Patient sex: M
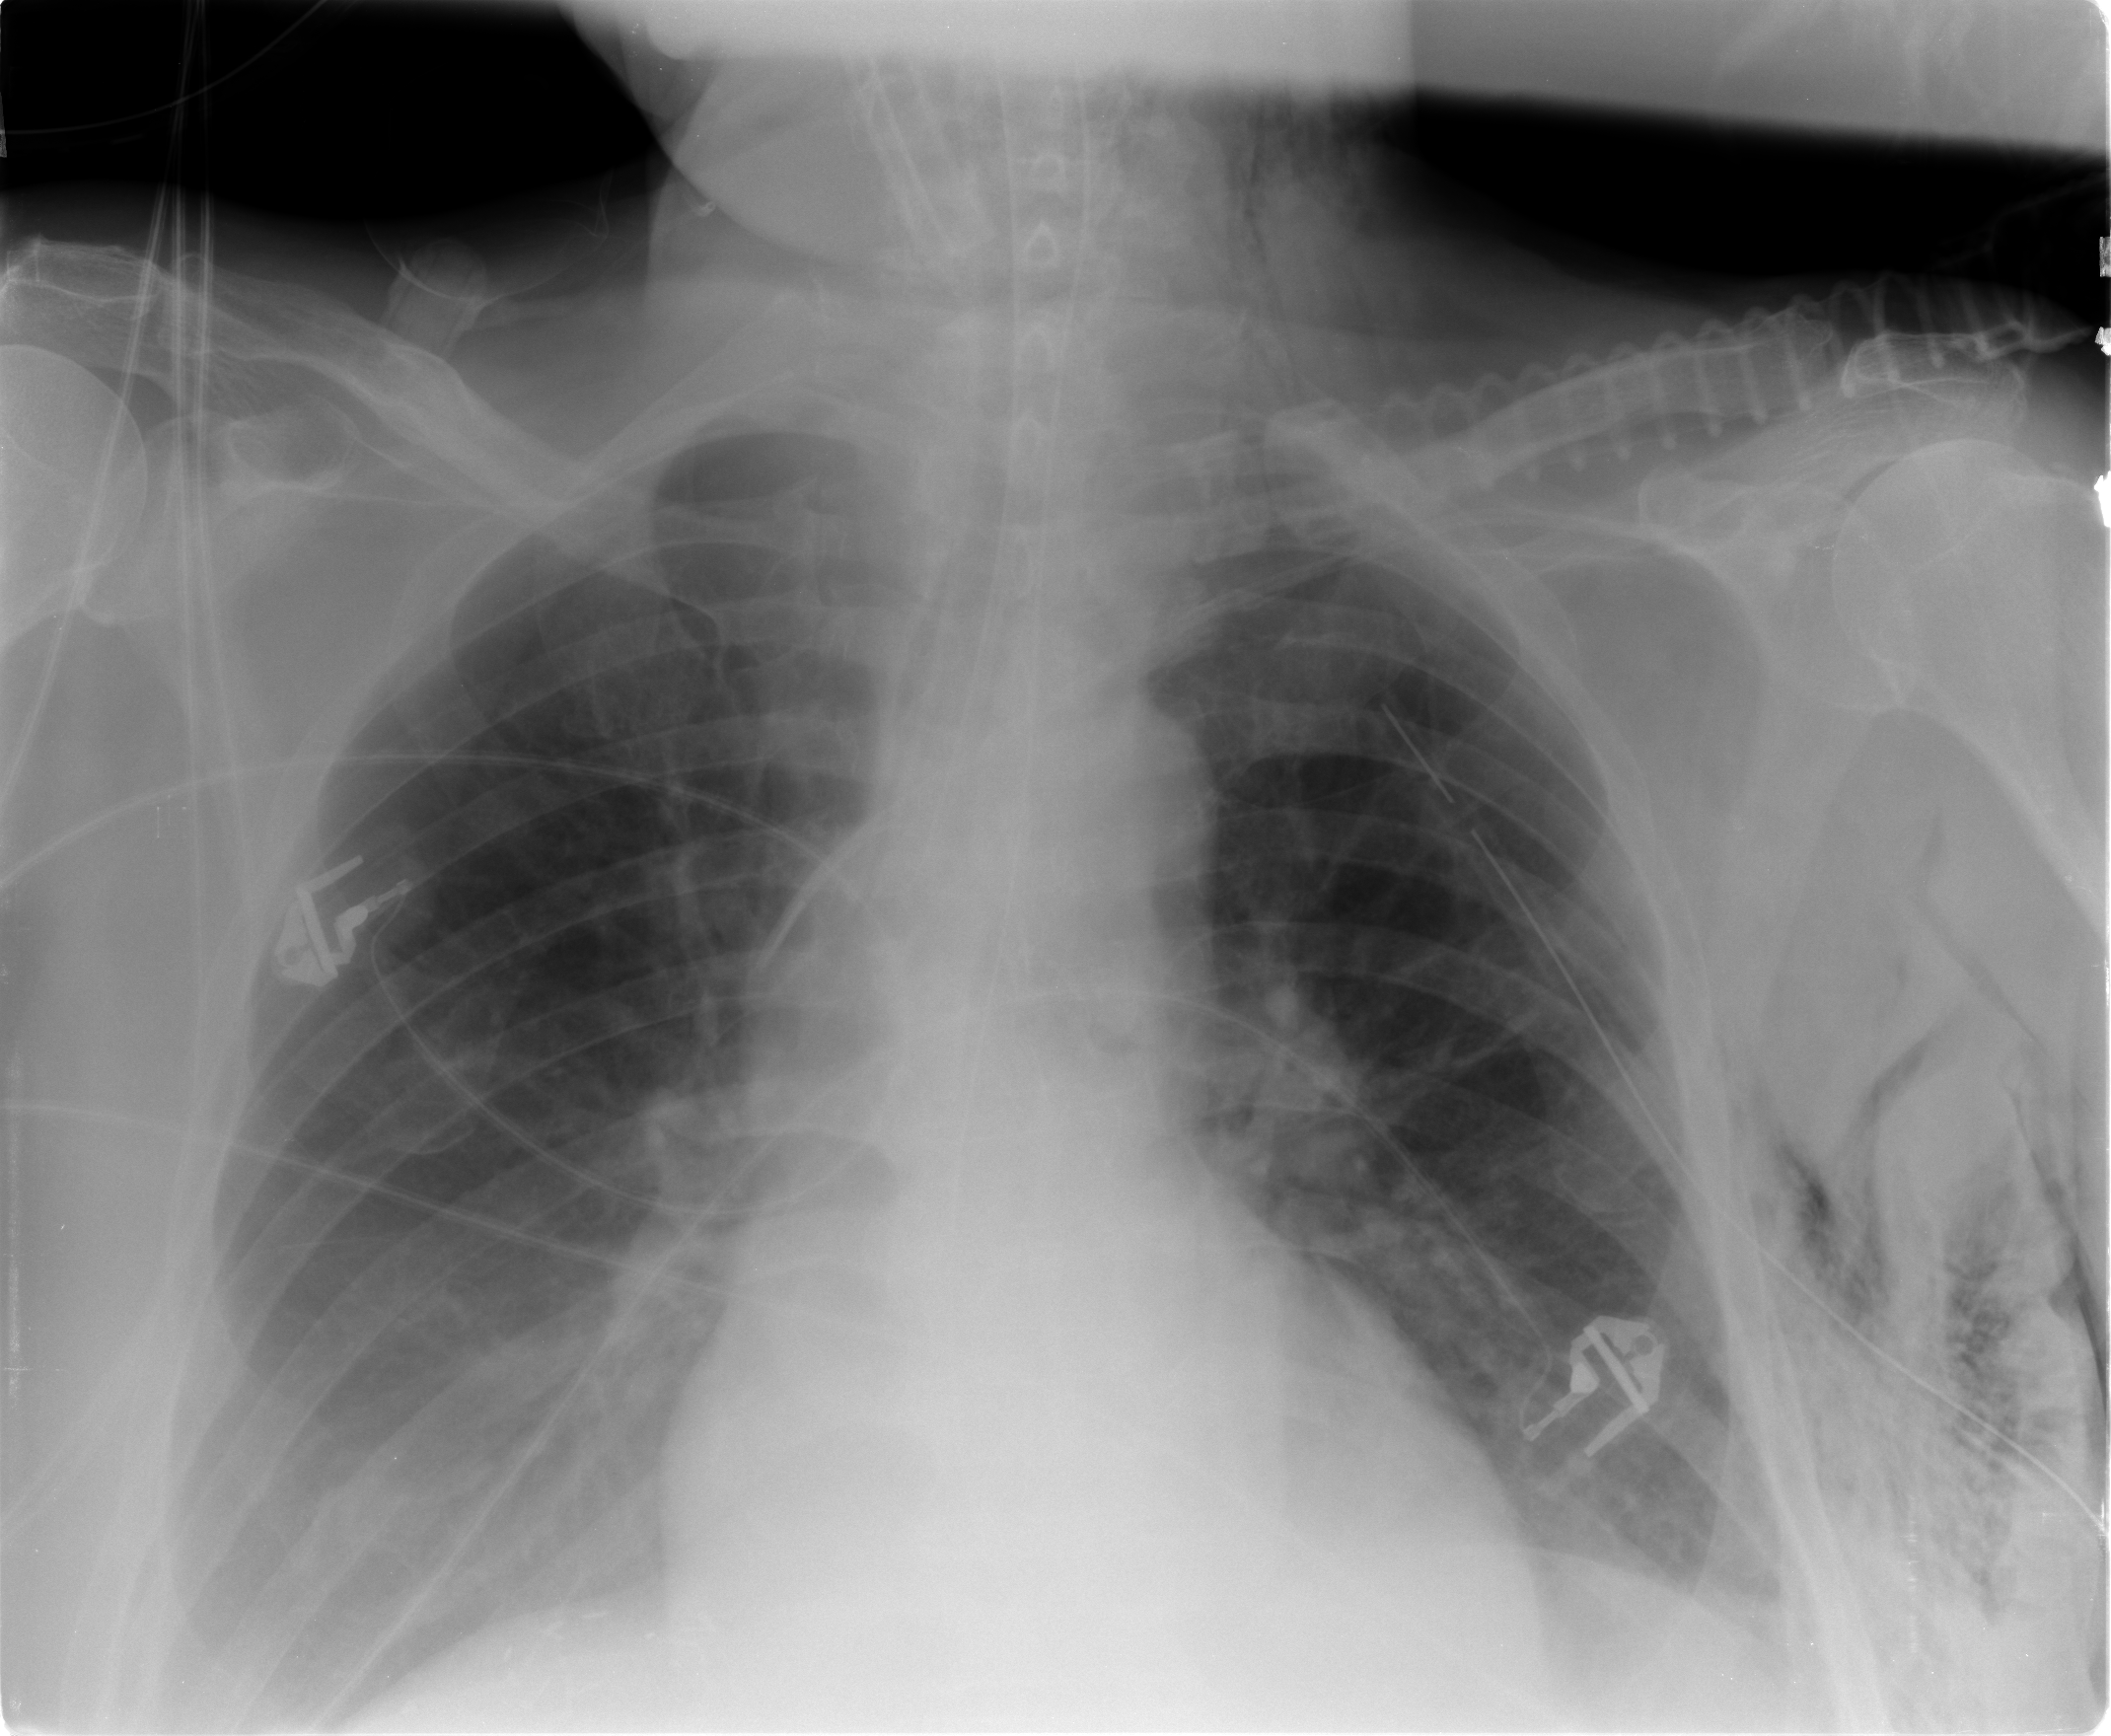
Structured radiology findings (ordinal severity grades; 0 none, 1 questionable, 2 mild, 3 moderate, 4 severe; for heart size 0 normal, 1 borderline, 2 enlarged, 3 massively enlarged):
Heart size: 1
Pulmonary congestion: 1
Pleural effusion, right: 1
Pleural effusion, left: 0
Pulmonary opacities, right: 0
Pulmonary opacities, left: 0
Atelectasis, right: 0
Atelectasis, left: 0